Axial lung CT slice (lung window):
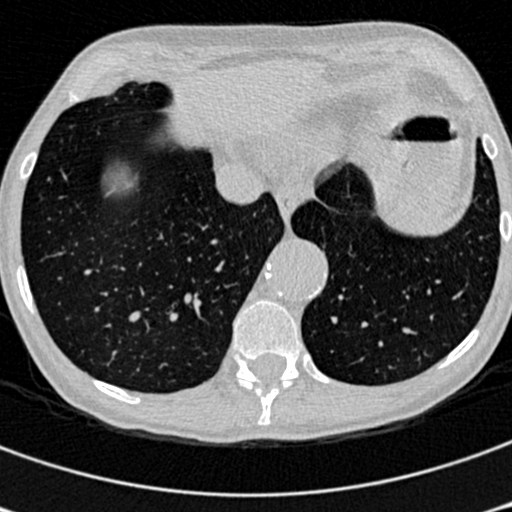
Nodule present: no